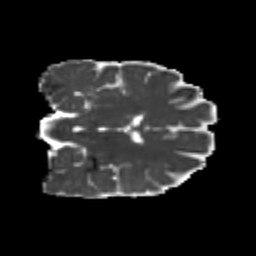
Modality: MD
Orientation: coronal
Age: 19
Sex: female
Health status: healthy
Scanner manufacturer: philips
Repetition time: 7.389 s
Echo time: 0.08599 s